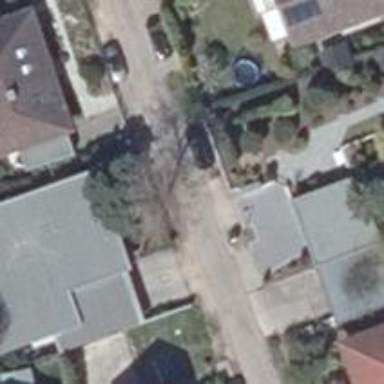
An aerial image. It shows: Residential road with asphalt surface.